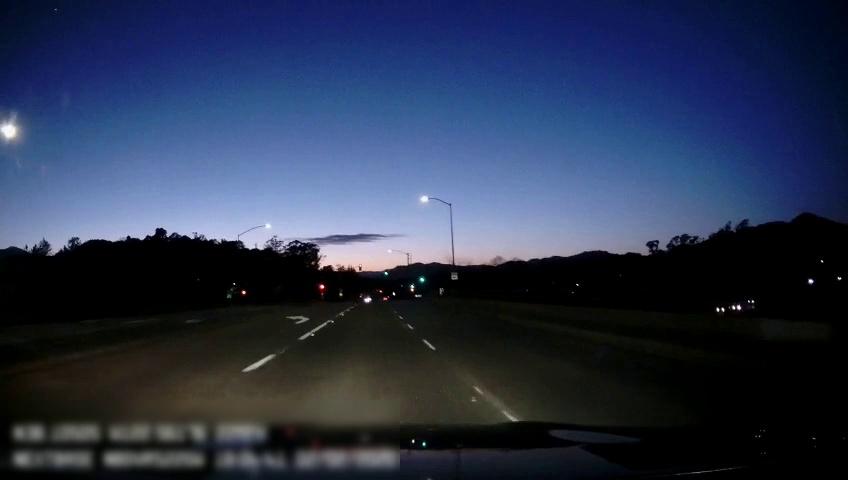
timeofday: Dusk/Dawn/Twilight
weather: Other
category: Drivable Space
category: Drivable Space
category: Lanes | Alternate Lane
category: Lanes | Alternate Lane
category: Traffic | Signs